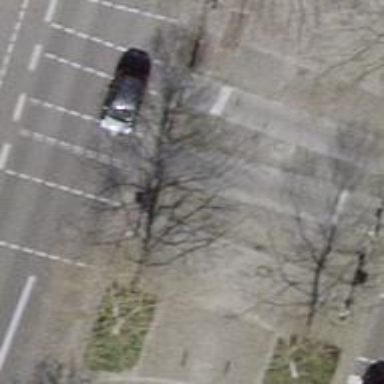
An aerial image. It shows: Bollard barrier.